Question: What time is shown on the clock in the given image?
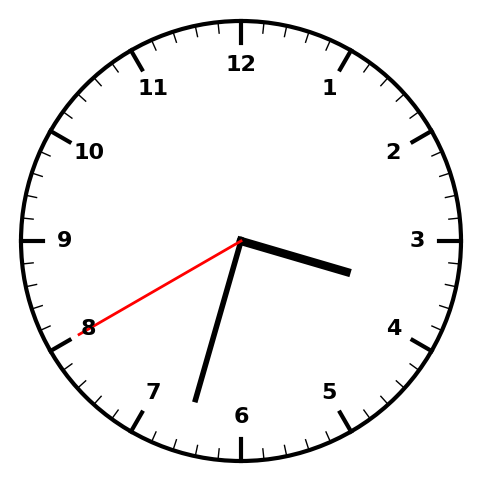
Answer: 03:32:40